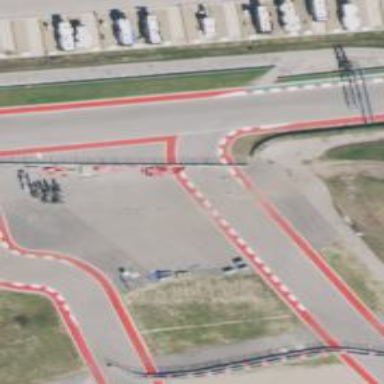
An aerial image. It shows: Motor sport raceway with asphalt surface.